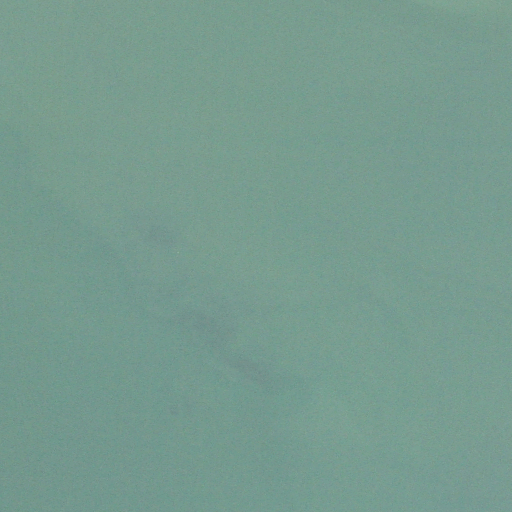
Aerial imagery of bar in Connecticut named East Ledge containing only open water